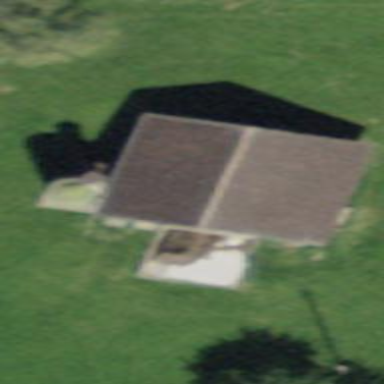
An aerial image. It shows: Barn.